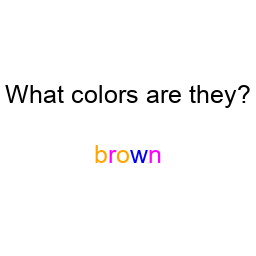
Color: orange, magenta, orange, blue, magenta
Color name shown: brown
Background color: white
Question text color: black